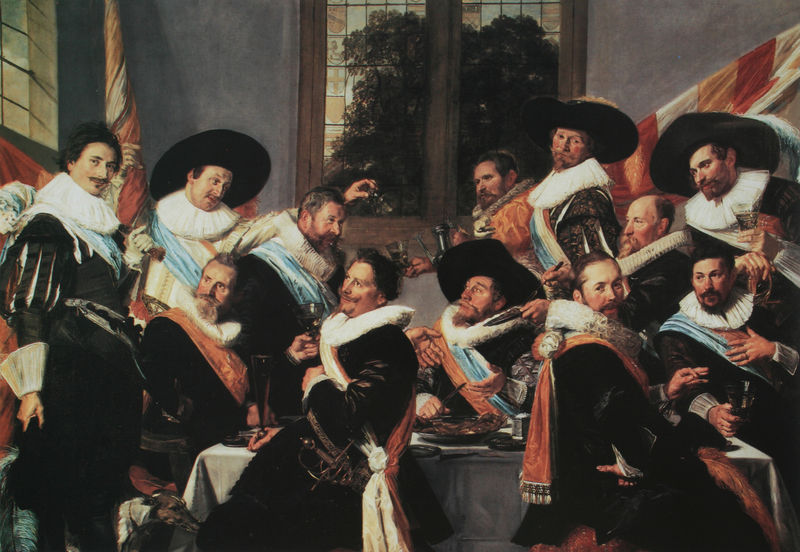
Titel: Bankett der Offiziere der St. Hadriansschützengilde in Haarlem
Künstler: Frans Hals
Standort: Haarlem
Institution: Frans Halsmuseum
Schlagwörter: baum, blau, gruppe, weiß, fenster, grau, hut, hüte, licht, männer, orange, raum, tisch, rot, beige, bärte, saufen, kragen, innenraum, tischtuch, puffärmel, flagge, banner, blue, hands, hat, men, people, red, robes, soldiers, sword, velvet, white, window, essen, tafel, black, collar, formal, france, green, group, lace, portrait, room, sit, sitting, sleeve, table, wall, windows, ornamente, oil painting, picture, pink, schnauzer, schwert, säbel, niederländisch, tracht, feather, food, man, tree, house, water, baroque, lace collar, sash, spanish, uniform, light, gaze, shadow, cap, scarf, coats, dog, hats, beard, glass, schärpen, door, flag, suits, uniforms, danish, flags, party, trinkgefäß, italian, bush, stripes, dutch, eating, cups, humans, plate, drink, dagger, drinking, bleiverglasung, gentlemen, mustache, moustache, sleeves, knife, ruffle, club, bell, pouring, indoor, croud, beards, cuffs, symmetrical, mans, hals, rembrandt, indoors, company, drinks, gestures, cavaliers, expressive, militia, scarves, good, goblets, collars, noblemen, tankard, mustaches, panes, moustaches, nobles, sashes, slashed, aristocrats, ruffs, fider, spanish men, fringes, doublets, schnurrbaart, equality, scafr